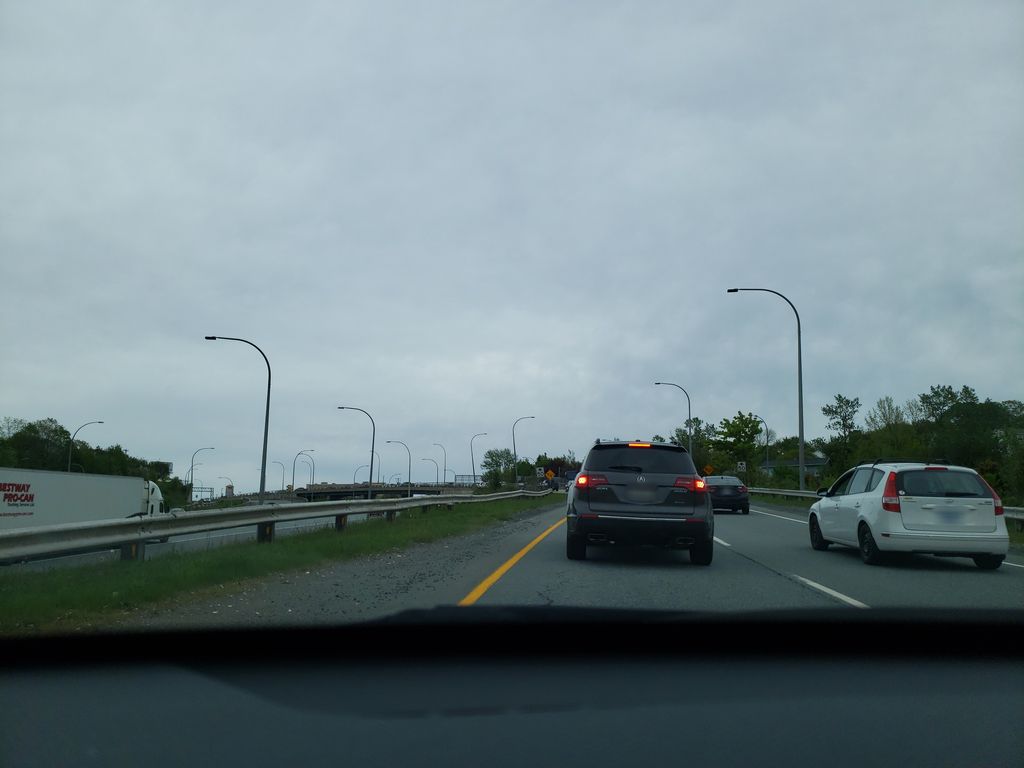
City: halifax